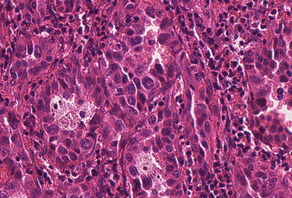
Tumor epithelial tissue: yes
Tumor-associated stroma tissue: yes
Normal tissue: no